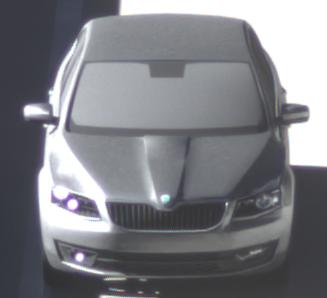
Make: Skoda
Model: Octavia 1.2 TSI
Detailed model: Octavia (III) Limousine
Model produced from: 2013/02
Model produced until: 2015/04
Doors: 5
Color: gray
Road condition: wet road
Daytime: midday
Contrast: high contrast